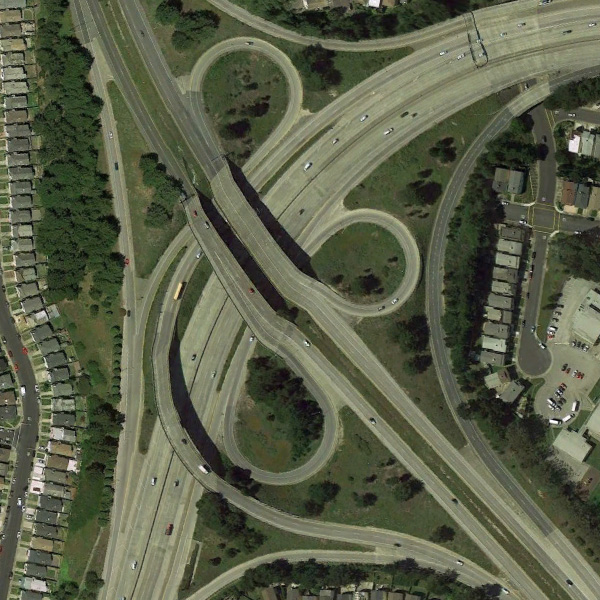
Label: Viaduct